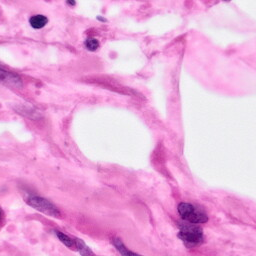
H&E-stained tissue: Pancreatic